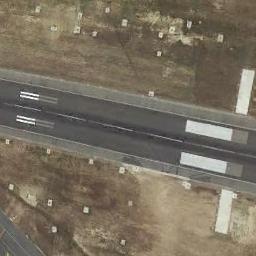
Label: runway